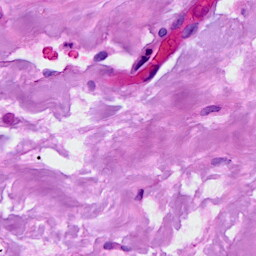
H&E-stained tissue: Breast